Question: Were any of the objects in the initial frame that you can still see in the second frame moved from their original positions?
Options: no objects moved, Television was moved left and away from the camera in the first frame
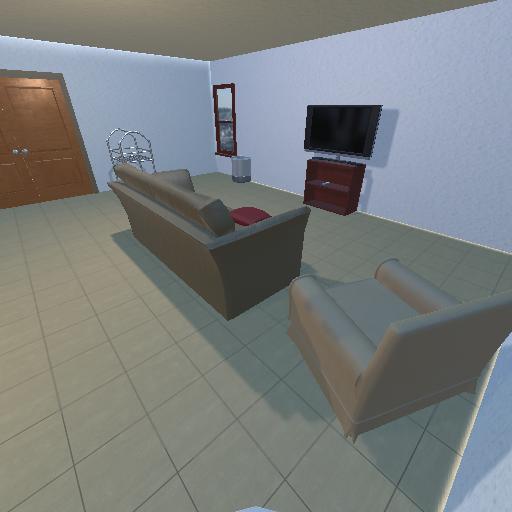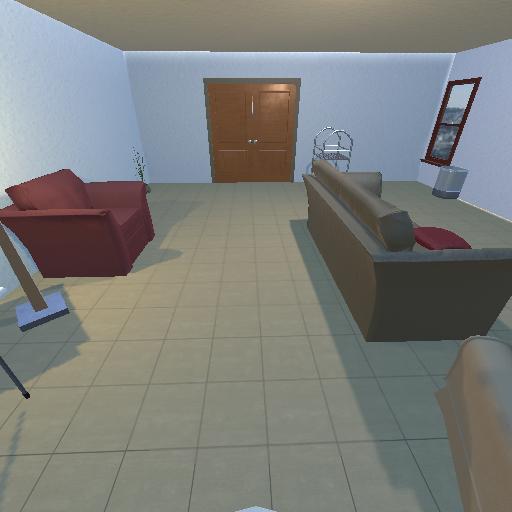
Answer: no objects moved